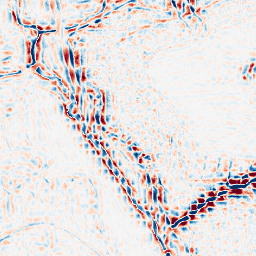
Category: wavelet
Decomposition family: wavelet_reverse_biorthogonal
Decomposition parameters: wavelet: rbio5.5
level: 3
Upsampling method: bicubic
Upsampling parameters: scale: 4
Upsampling scale: 4